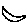
Label: moon